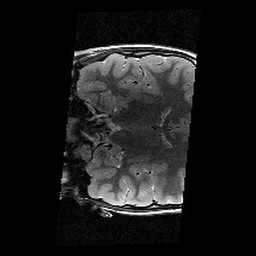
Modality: T2w
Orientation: coronal
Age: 9
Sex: female
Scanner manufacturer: siemens
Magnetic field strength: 3 T
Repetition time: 9.23 s
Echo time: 0.067 s